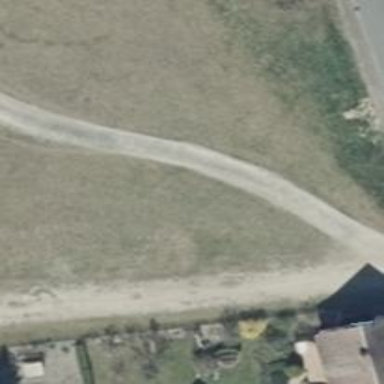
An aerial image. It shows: Driveway with sandy surface.